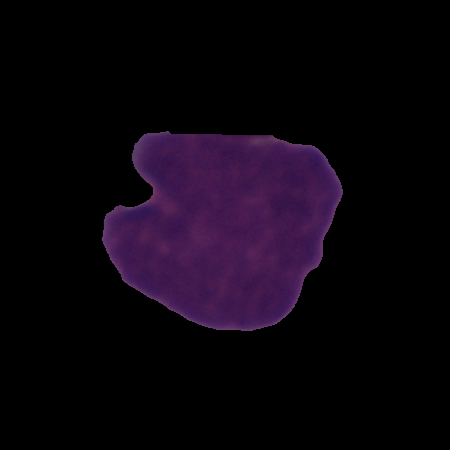
Label: cancer